Question: What I Wish to achieve is to extract the select item text and display it into a messagebox (for start, then i'm going to use it for a SQL Query...)
I want to extract that particular selected ITEM, for instance : "SPR (Suivi piece rechange)" in the following image :

I tried this, but when I click on "Menu", it returns the name of my menu strip "MenuStrip1" :
'''
Private Sub MenuStrip1_Click(ByVal sender As System.Object, ByVal e As System.EventArgs) Handles MenuStrip1.Click
MessageBox.Show(DirectCast(sender, MenuStrip).Name)
End Sub
'''
I forgot to mention that all the ITEMS are added dynamically from the database,
so there will be no predefined Private Sub....End Sub Procedure for these Items.
Thanks in advance.
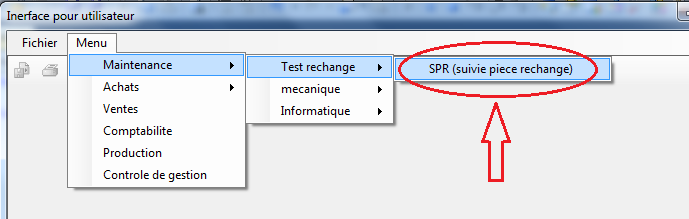
Answer: The MenuStrip object only refers to the actual menu strip itself, not the individual menu items, which are actually ToolStripMenuItem objects. You're looking for the Text property of those objects. For example:
'''
DirectCast(YourDynamicMenuItemObjectHere, ToolStripMenuItem).Text
'''
If you're looking for a way to capture events, you'll need to create a generic event handler:
'''
Private Sub GenericMenuItem_Click(sender As System.Object, e As System.EventArgs)
MessageBox.Show(DirectCast(sender, ToolStripMenuItem).Text)
'Whatever else you need to do based on the text of the menu item
End Sub
'''
And then hook that handler to the menu items whenever they're created:
'''
'Code that creates YourDynamicallyGeneratedMenuItem
AddHandler YourDynamicallyGeneratedMenuItem.Click, AddressOf GenericMenuItem_Click
'''